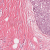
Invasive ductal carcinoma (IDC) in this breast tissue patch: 1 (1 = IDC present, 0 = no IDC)